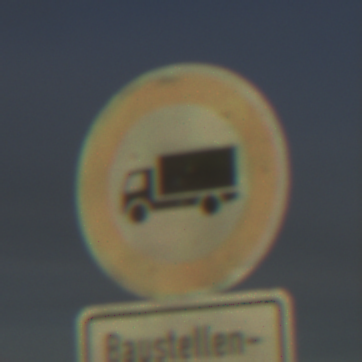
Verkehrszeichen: VerbotFuerKraftfahrzeugeUeberDreiKommaFuenfTonnen
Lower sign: SonstigeFahrzeugePersonengruppenFrei1
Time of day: SunriseSunset
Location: Outdoor (Nature)
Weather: PartlyCloudy
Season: NotSpecified
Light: Natural